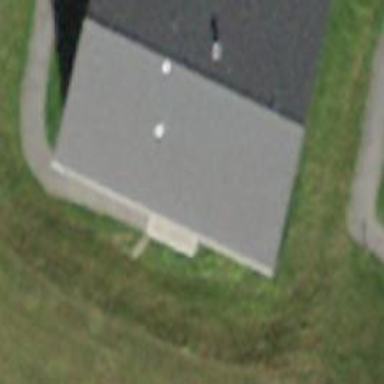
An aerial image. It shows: Tan house with gabled roof oriented along one side.